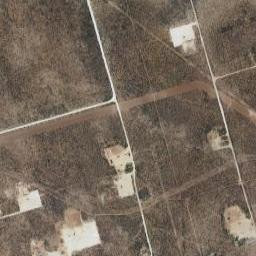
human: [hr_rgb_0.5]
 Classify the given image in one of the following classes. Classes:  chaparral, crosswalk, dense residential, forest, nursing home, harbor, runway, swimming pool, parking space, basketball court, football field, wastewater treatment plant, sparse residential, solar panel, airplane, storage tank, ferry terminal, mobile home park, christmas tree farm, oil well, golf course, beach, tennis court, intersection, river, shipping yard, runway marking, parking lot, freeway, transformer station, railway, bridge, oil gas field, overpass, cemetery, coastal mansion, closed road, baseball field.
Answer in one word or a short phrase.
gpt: oil gas field